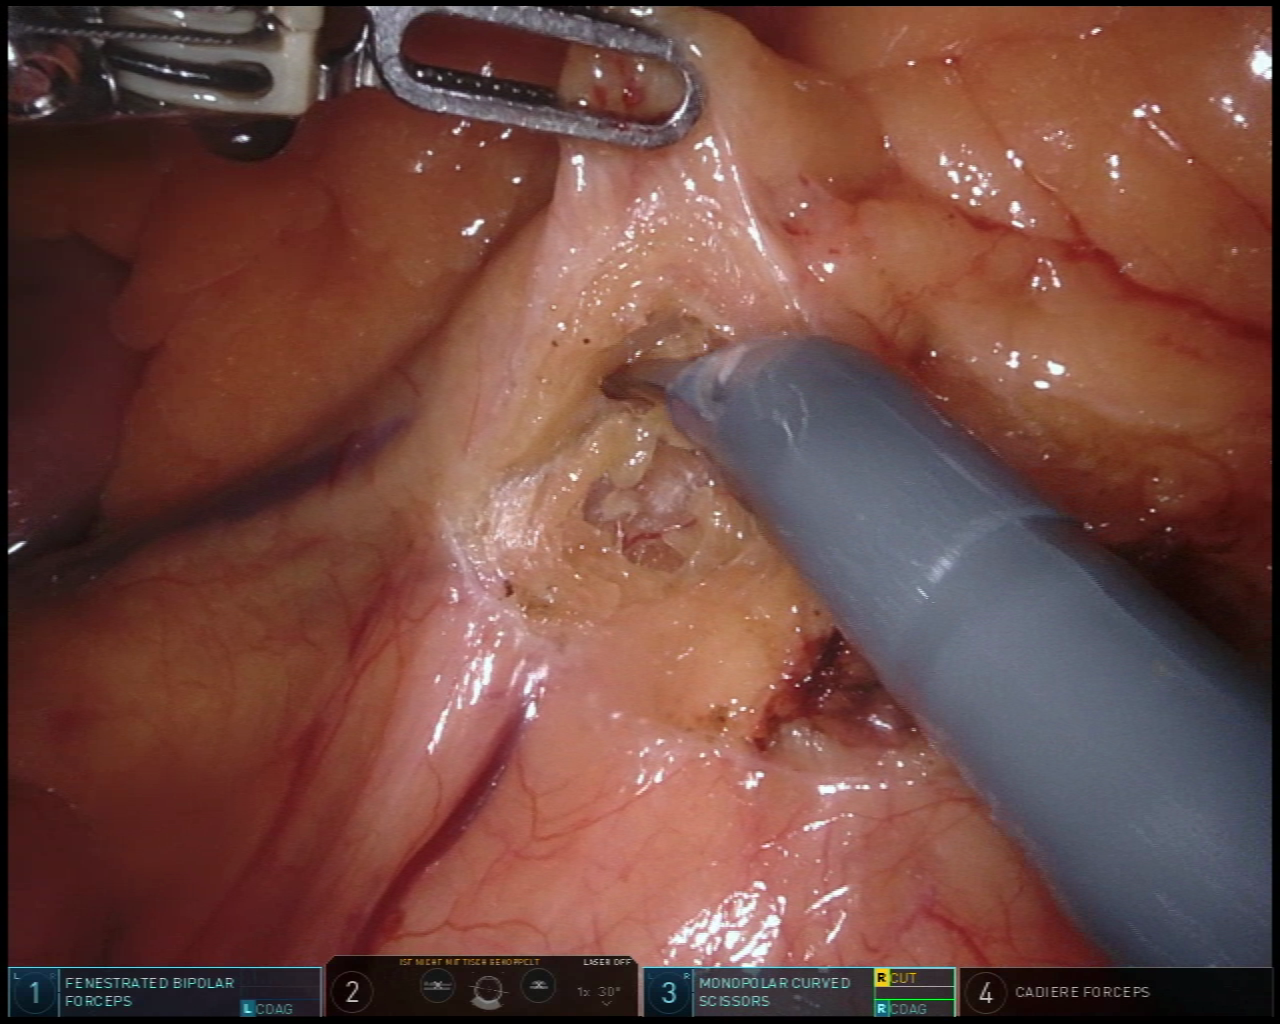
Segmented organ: intestinal_veins
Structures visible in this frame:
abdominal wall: no
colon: no
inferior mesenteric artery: no
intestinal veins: yes
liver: no
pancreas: no
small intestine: yes
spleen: no
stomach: no
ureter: no
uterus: no
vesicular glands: no